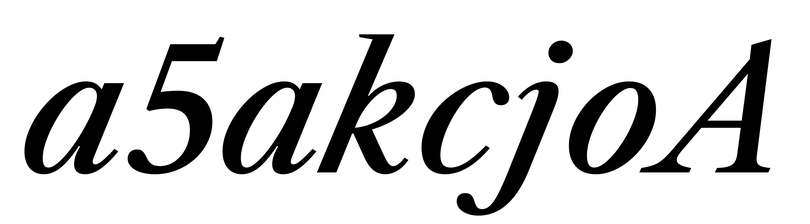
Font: LibreCaslonText-Italic_Medium_Italic